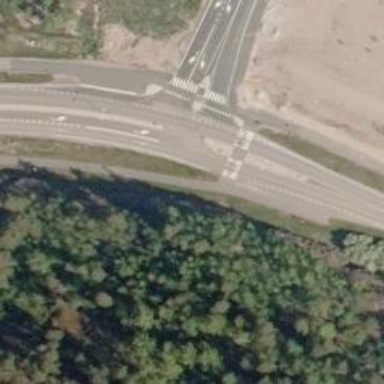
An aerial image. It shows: Island crossing on the road.